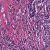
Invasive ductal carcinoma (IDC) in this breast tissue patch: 1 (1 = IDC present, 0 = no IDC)